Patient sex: M
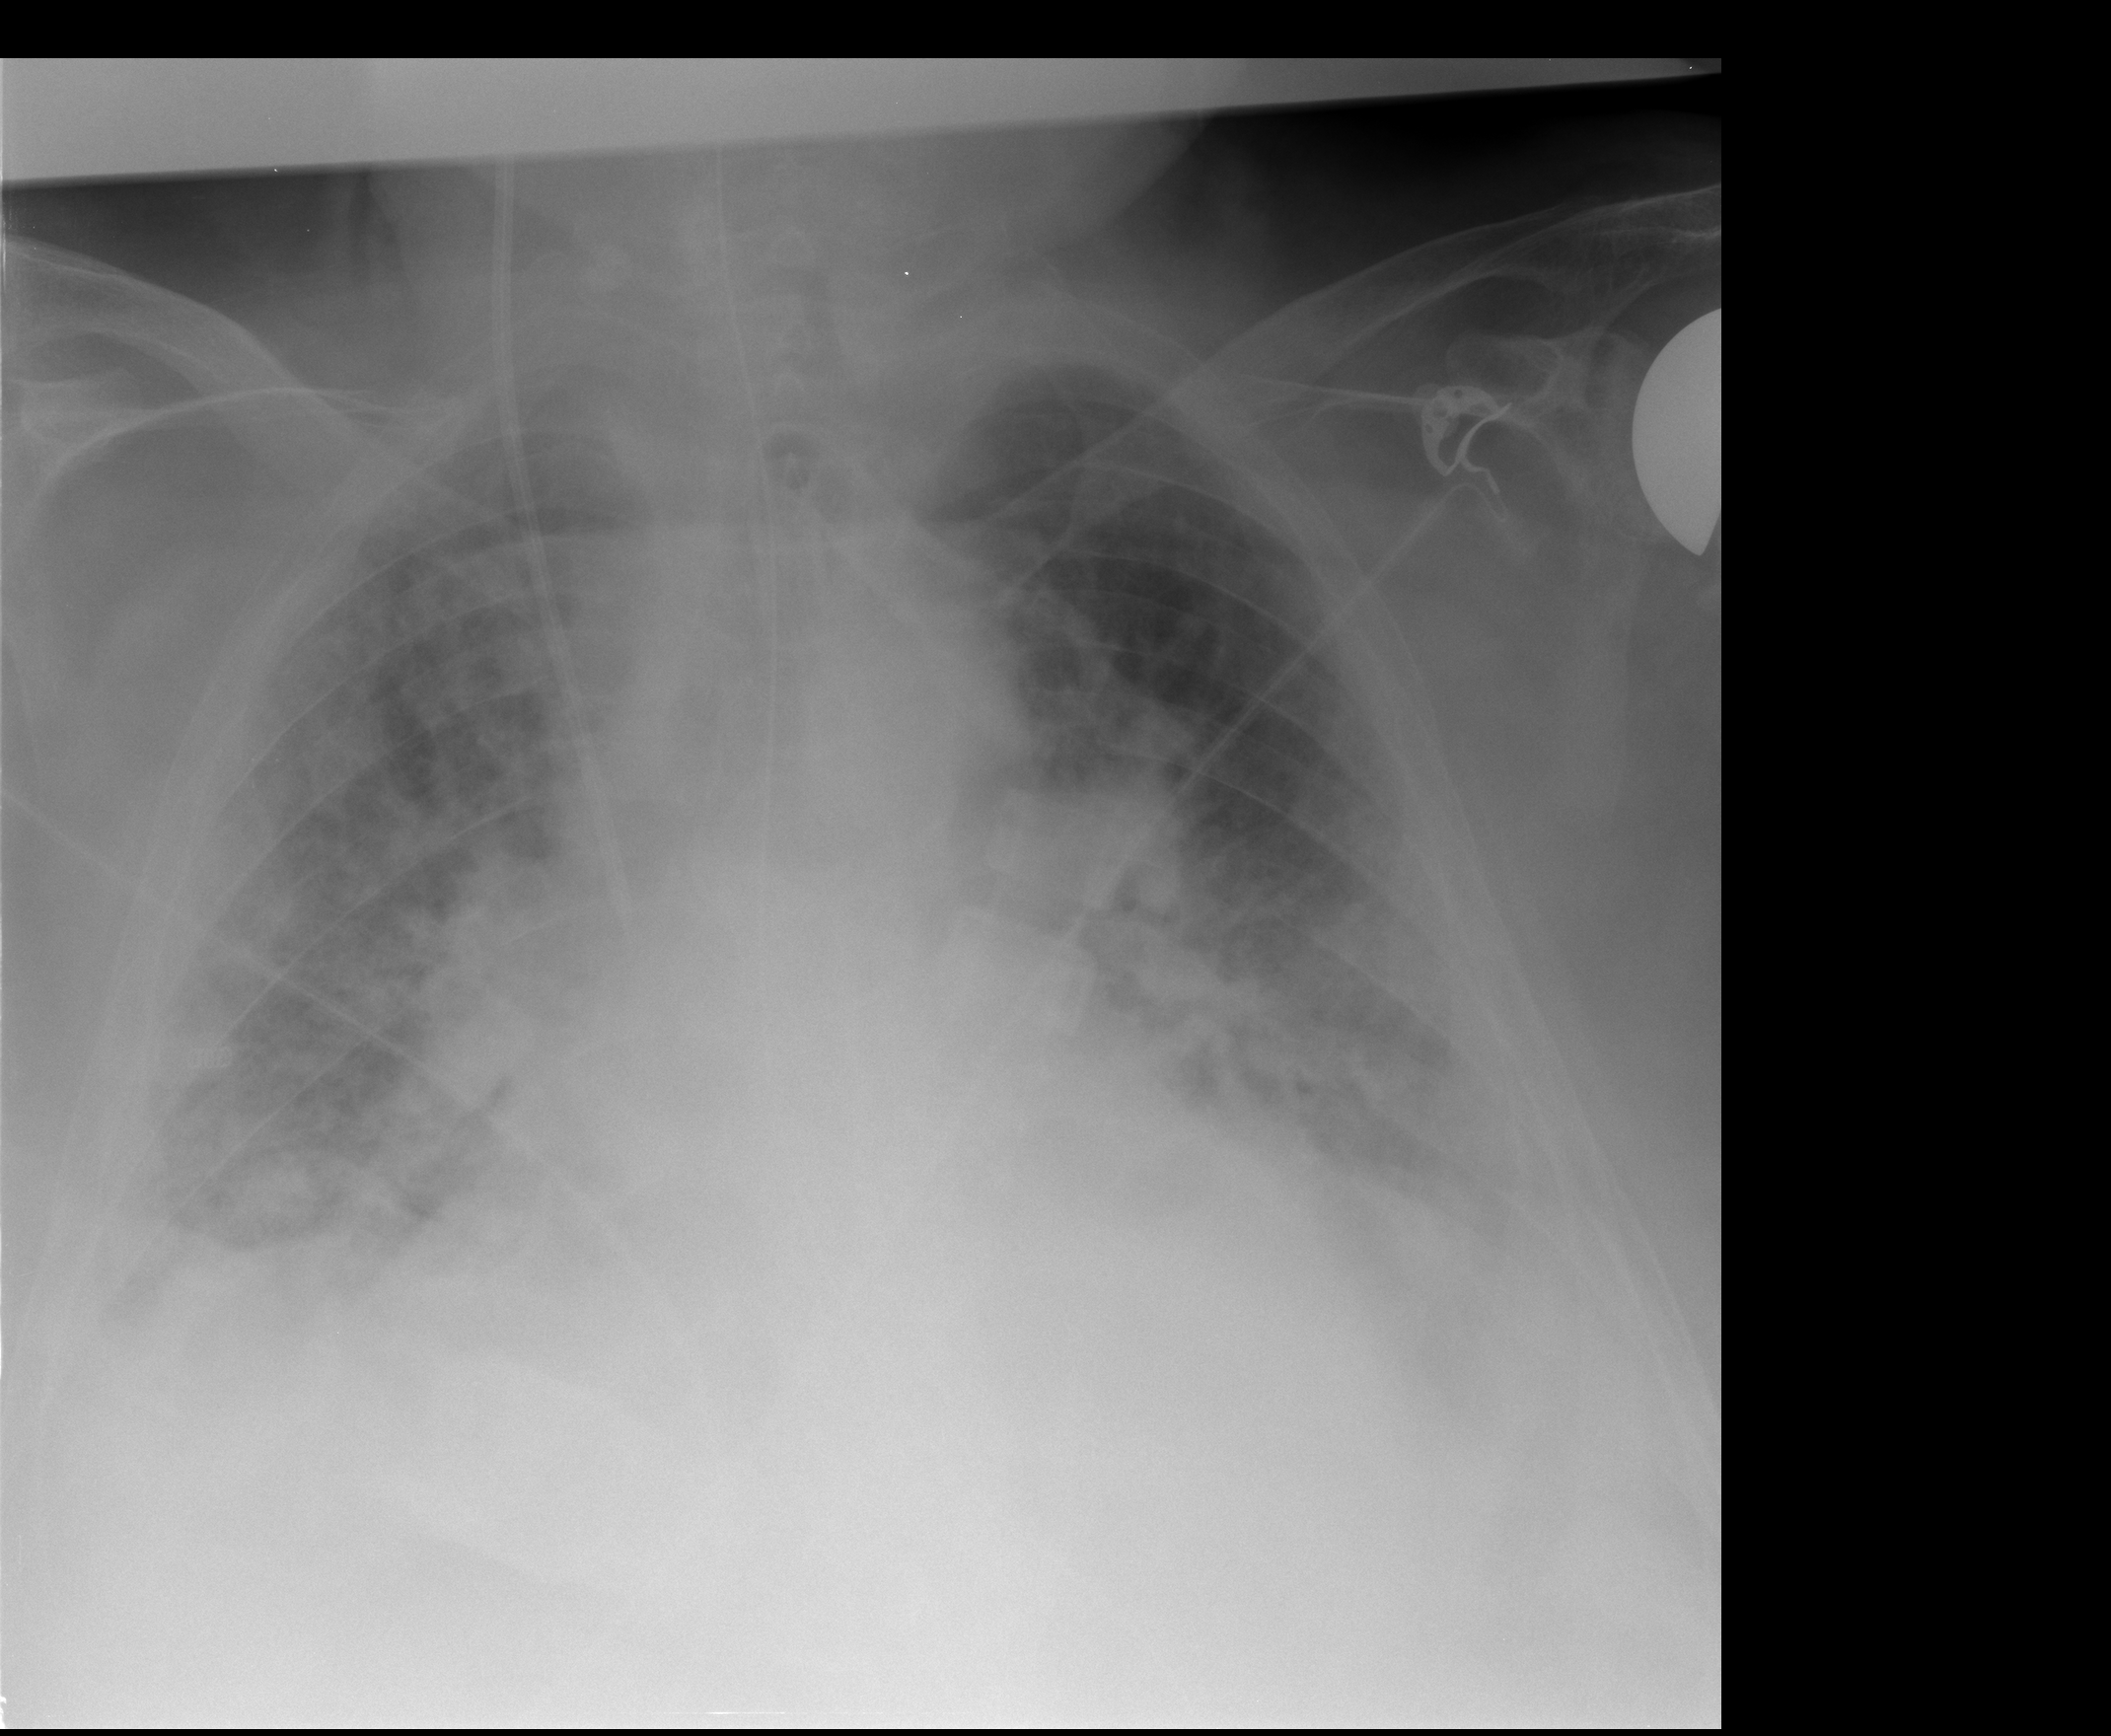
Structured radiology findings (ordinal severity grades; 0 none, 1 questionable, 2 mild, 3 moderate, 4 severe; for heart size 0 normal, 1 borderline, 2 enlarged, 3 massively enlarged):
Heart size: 0
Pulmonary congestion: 3
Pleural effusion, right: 2
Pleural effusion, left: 2
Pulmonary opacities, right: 2
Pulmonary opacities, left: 2
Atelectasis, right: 3
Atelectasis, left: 2